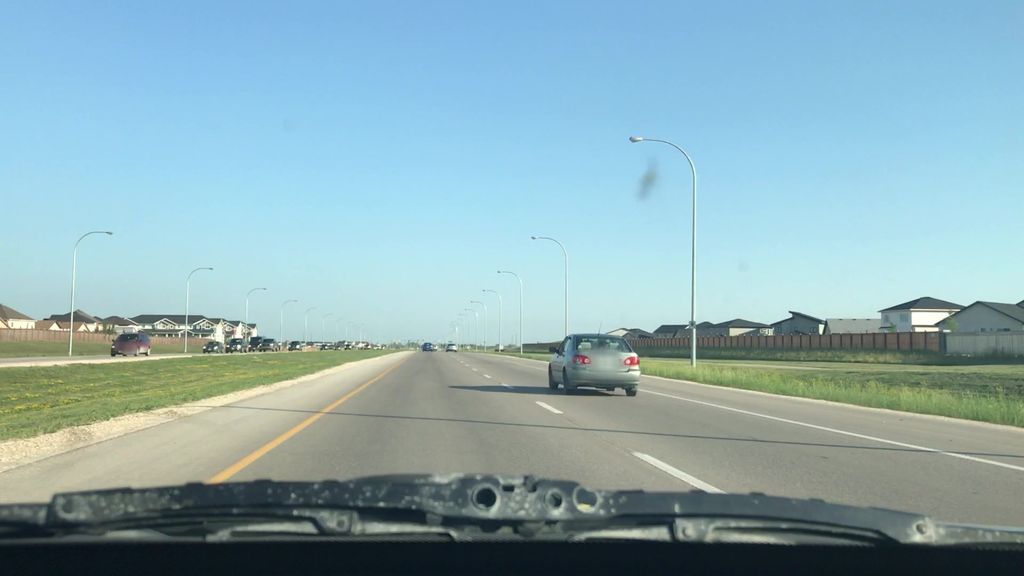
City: winnipeg